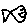
Label: fish